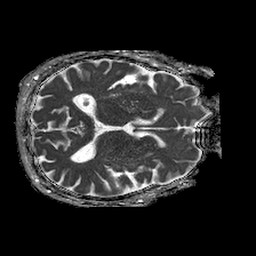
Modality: ADC
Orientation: axial
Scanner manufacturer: philips
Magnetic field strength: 1.5 T
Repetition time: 4.6 s
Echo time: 0.08517 s